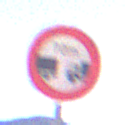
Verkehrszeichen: VerbotUnterschreitenMindestabstand
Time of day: Midday
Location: Outdoor (Nature)
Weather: Clear
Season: NotSpecified
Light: Natural